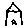
Label: house